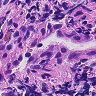
Metastatic tissue present: yes